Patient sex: M
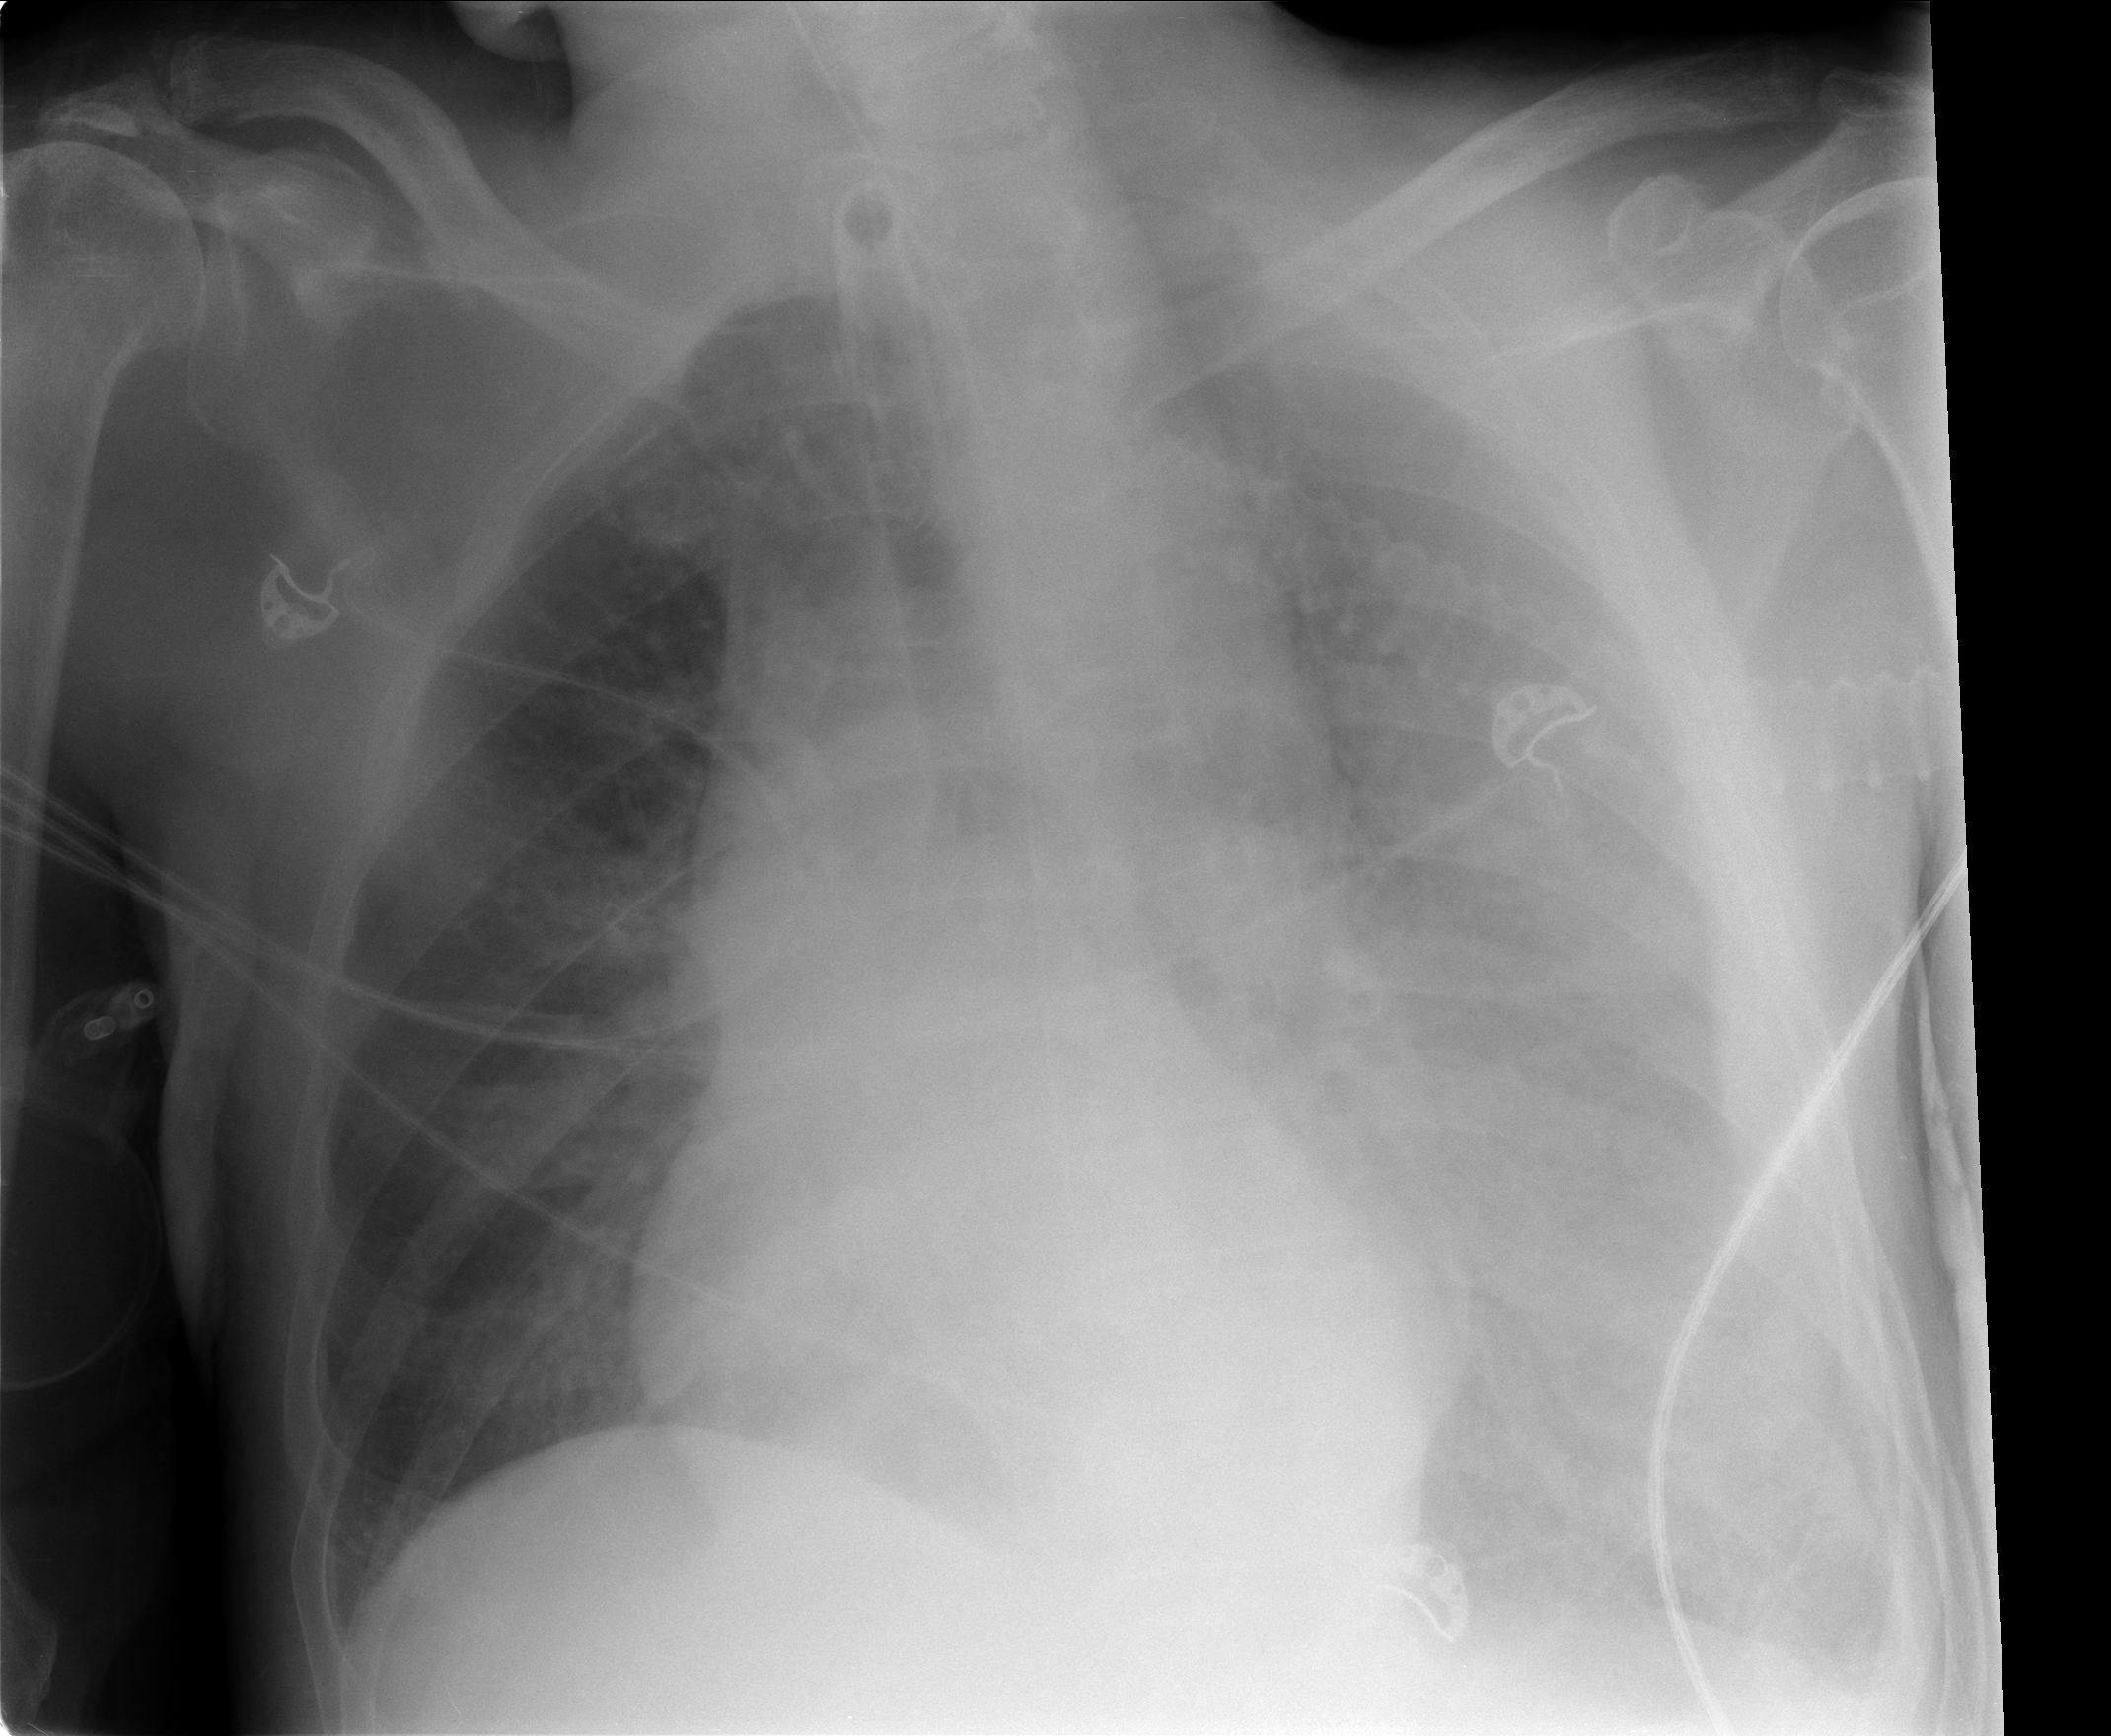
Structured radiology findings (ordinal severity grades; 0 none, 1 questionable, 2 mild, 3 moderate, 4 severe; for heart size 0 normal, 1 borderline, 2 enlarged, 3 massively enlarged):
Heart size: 0
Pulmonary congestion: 2
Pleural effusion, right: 0
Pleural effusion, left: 3
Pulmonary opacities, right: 0
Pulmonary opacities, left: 0
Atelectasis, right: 2
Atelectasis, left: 3